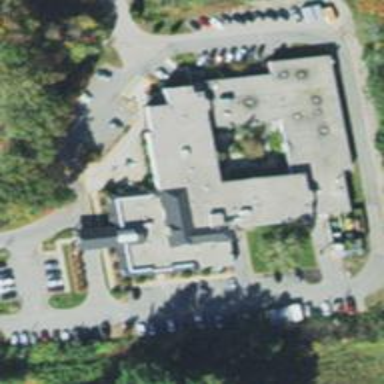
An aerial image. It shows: Hospital providing healthcare services.